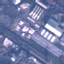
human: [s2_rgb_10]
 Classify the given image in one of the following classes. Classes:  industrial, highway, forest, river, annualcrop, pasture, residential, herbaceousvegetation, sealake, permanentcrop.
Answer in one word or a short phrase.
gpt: Industrial